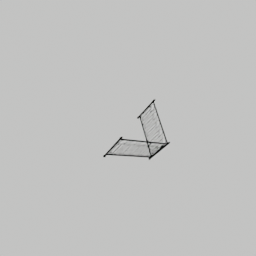
Label: architecture